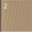
Piece: xx